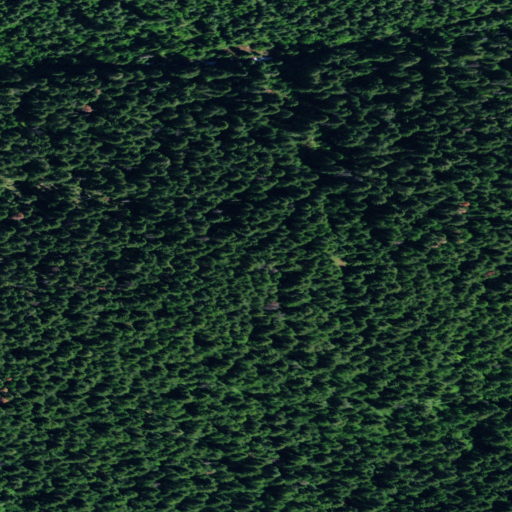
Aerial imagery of mountain in Idaho named West Emerald containing only evergreen forest